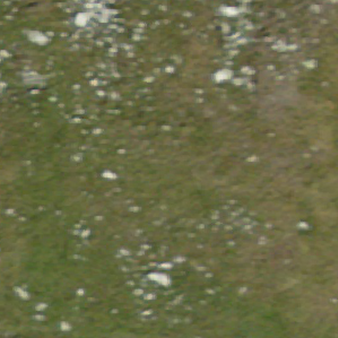
Label: other